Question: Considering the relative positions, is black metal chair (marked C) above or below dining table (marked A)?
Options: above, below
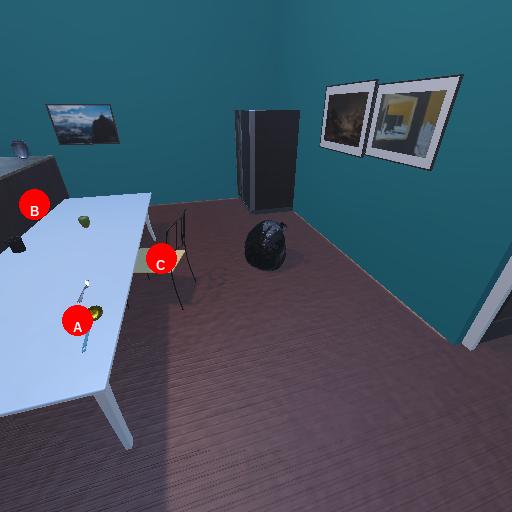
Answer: above